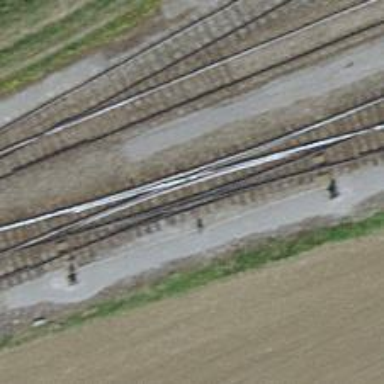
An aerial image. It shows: Railway switch.